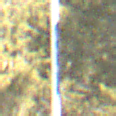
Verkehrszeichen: Parkhaus
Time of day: Midday
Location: Outdoor (Nature)
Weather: PartlyCloudy
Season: NotSpecified
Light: Natural